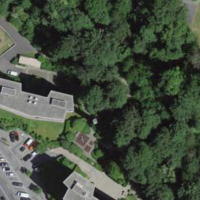
EUNIS habitat code: 53
Species observed at this site:
Silybum marianum